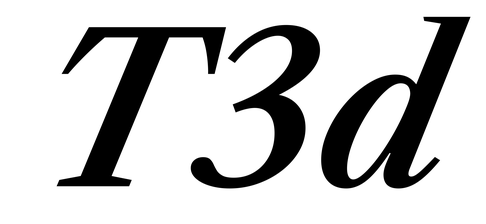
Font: LibreCaslonText-Italic_SemiBold_Italic